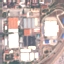
Land use / land cover: Industrial